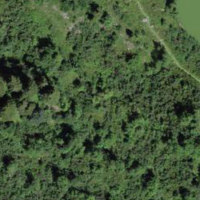
EUNIS habitat code: 23
Species observed at this site:
Astrantia major
Adenostyles alpina
Stellaria nemorum
Vaccinium myrtillus
Phyteuma orbiculare